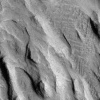
Atmospheric dust classification: not_dusty